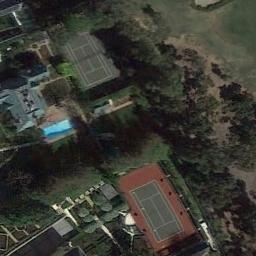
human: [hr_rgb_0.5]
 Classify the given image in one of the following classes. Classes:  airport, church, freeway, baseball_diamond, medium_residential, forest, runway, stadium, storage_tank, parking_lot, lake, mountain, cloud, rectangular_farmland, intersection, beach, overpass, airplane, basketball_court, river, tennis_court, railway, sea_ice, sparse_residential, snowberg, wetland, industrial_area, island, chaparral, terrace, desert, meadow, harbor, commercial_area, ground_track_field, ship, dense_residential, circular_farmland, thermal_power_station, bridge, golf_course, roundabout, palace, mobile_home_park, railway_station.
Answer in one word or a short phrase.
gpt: tennis_court